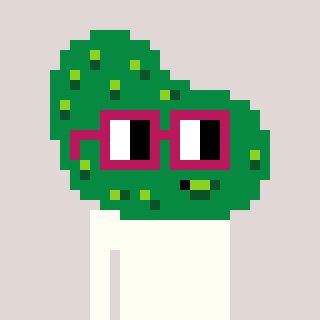
a pixel art character with square dark red glasses, a pickle-shaped head and a rust-colored body on a warm background